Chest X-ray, AP view. Patient: 25 years old, sex M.
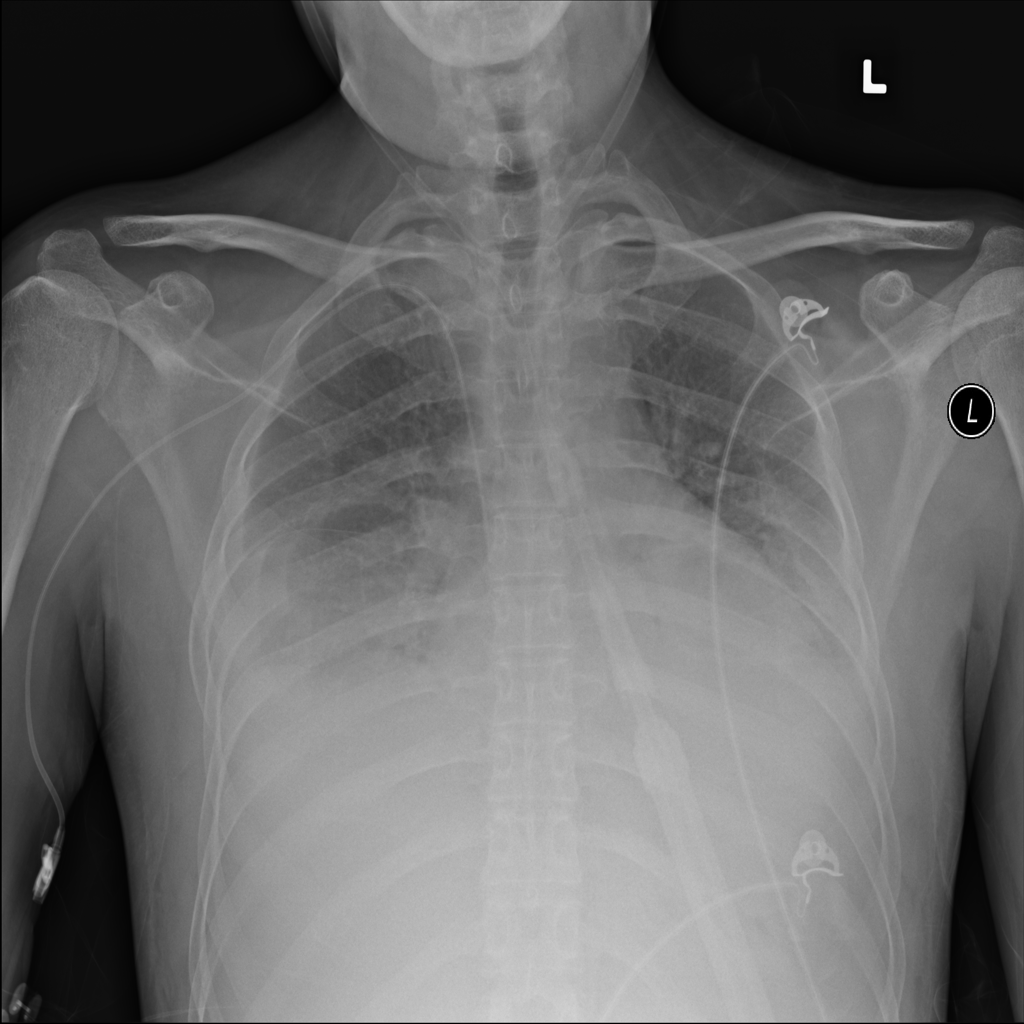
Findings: Atelectasis, Effusion